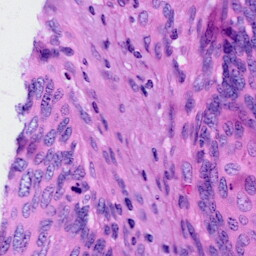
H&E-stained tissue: Cervix